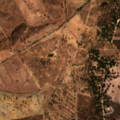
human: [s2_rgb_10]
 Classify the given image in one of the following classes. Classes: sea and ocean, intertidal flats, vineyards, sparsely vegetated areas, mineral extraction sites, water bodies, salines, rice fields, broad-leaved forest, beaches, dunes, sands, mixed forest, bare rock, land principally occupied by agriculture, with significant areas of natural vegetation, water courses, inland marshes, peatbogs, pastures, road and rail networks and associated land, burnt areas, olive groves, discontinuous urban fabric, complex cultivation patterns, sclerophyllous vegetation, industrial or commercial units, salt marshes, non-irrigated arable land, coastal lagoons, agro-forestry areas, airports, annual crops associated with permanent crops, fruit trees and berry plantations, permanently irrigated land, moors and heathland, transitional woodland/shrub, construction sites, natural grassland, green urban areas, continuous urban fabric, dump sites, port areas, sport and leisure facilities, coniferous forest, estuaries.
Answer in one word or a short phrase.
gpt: non-irrigated arable land, land principally occupied by agriculture, with significant areas of natural vegetation, agro-forestry areas, transitional woodland/shrub